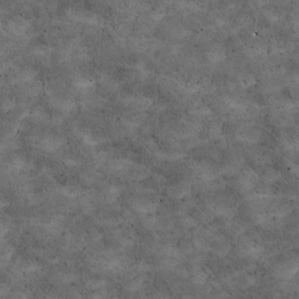
Label: non_frost